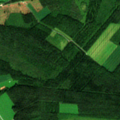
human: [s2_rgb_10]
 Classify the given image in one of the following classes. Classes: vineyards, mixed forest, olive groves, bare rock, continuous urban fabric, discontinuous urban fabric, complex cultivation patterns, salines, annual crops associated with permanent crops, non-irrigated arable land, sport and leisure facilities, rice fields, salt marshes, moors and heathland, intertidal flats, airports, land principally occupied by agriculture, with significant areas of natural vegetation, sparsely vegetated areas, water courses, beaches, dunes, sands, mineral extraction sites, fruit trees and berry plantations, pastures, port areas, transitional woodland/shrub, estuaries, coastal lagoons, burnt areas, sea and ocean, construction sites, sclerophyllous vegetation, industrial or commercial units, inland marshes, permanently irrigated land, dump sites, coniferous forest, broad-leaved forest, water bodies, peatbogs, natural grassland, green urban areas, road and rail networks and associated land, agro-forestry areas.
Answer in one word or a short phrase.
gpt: non-irrigated arable land, land principally occupied by agriculture, with significant areas of natural vegetation, coniferous forest, mixed forest